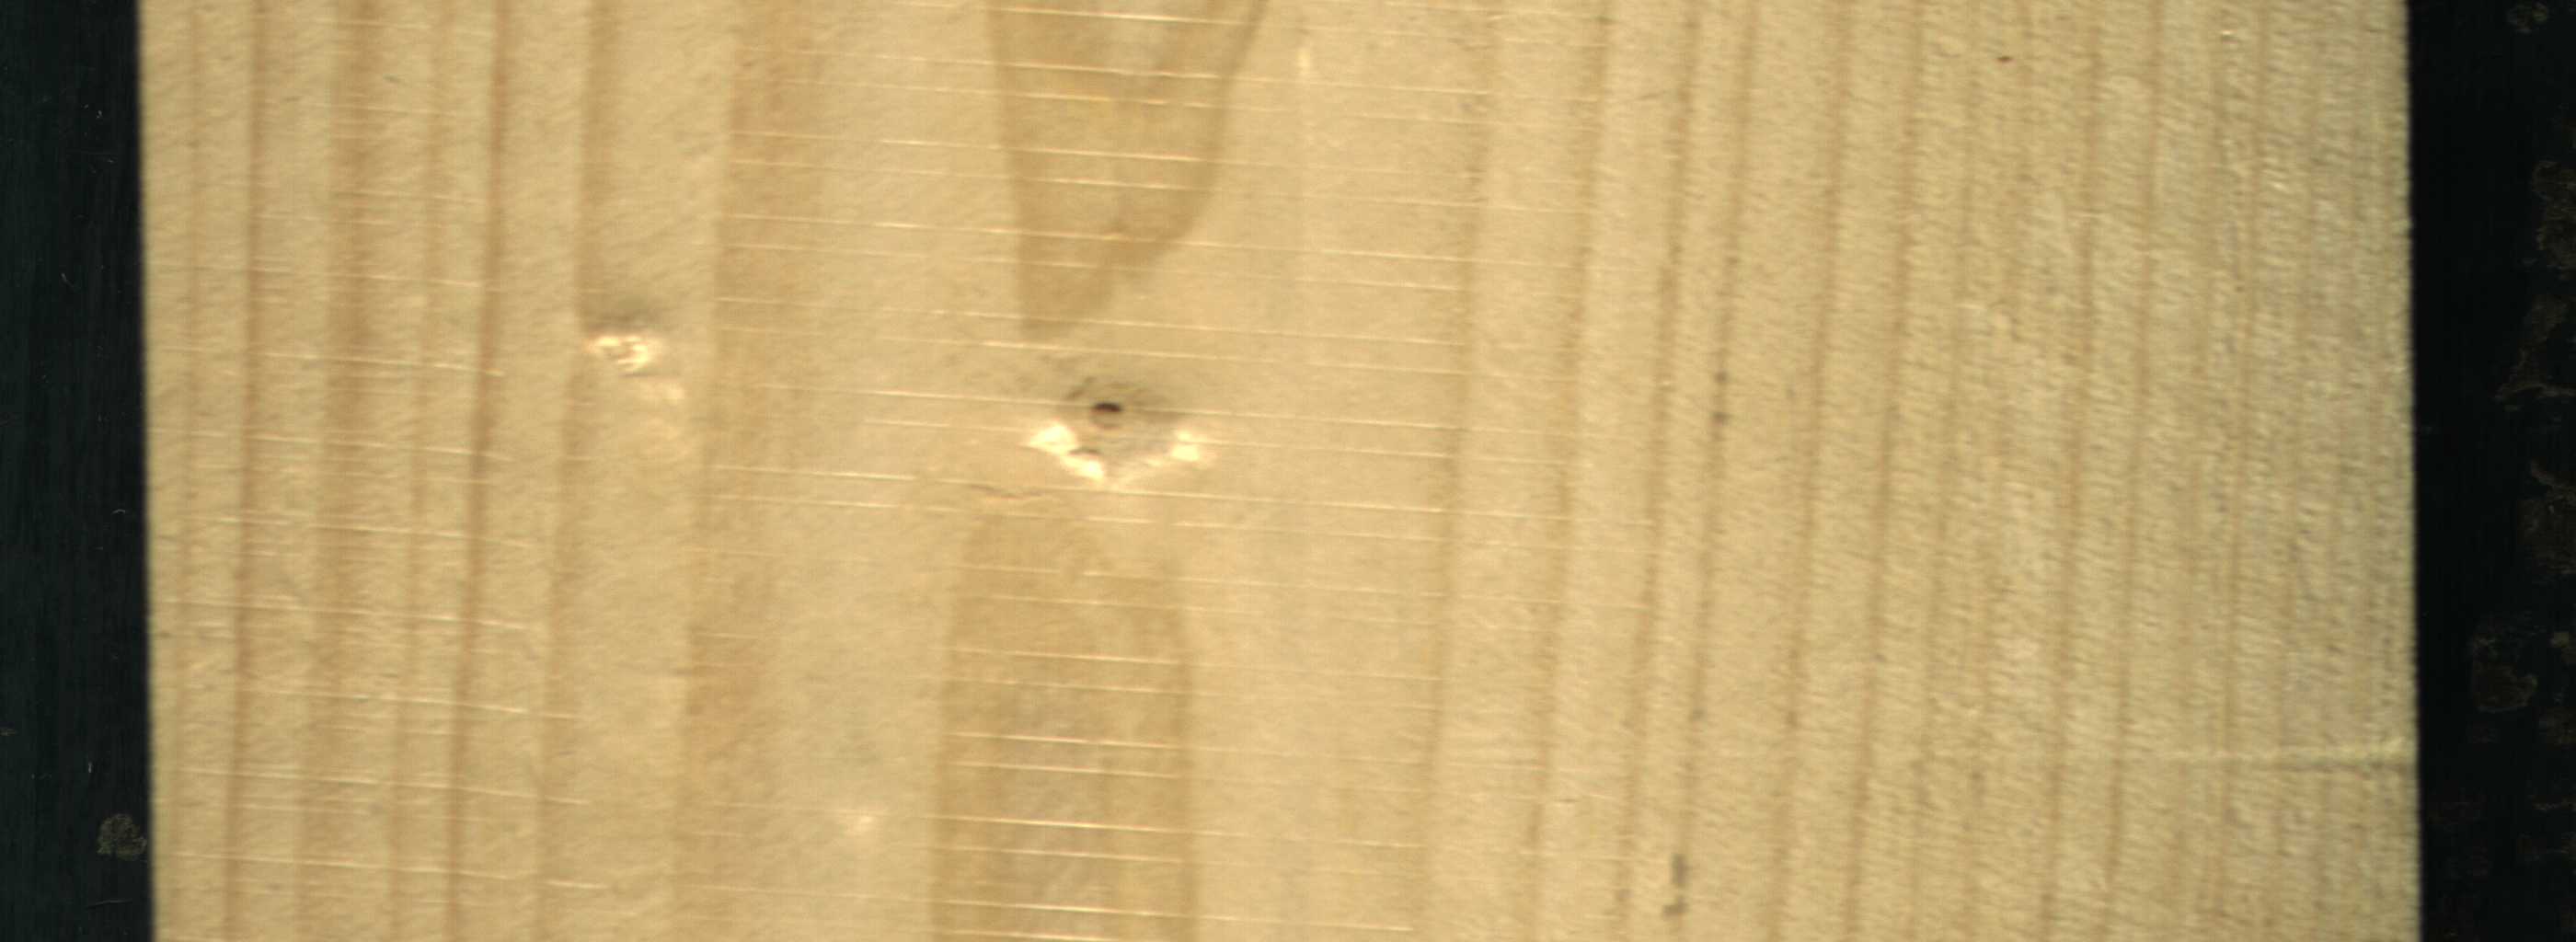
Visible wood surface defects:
Live_Knot